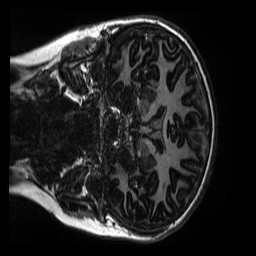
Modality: MP2RAGE
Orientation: coronal
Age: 11
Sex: female
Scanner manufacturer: siemens
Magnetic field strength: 3 T
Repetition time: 4 s
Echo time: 0.00303 s